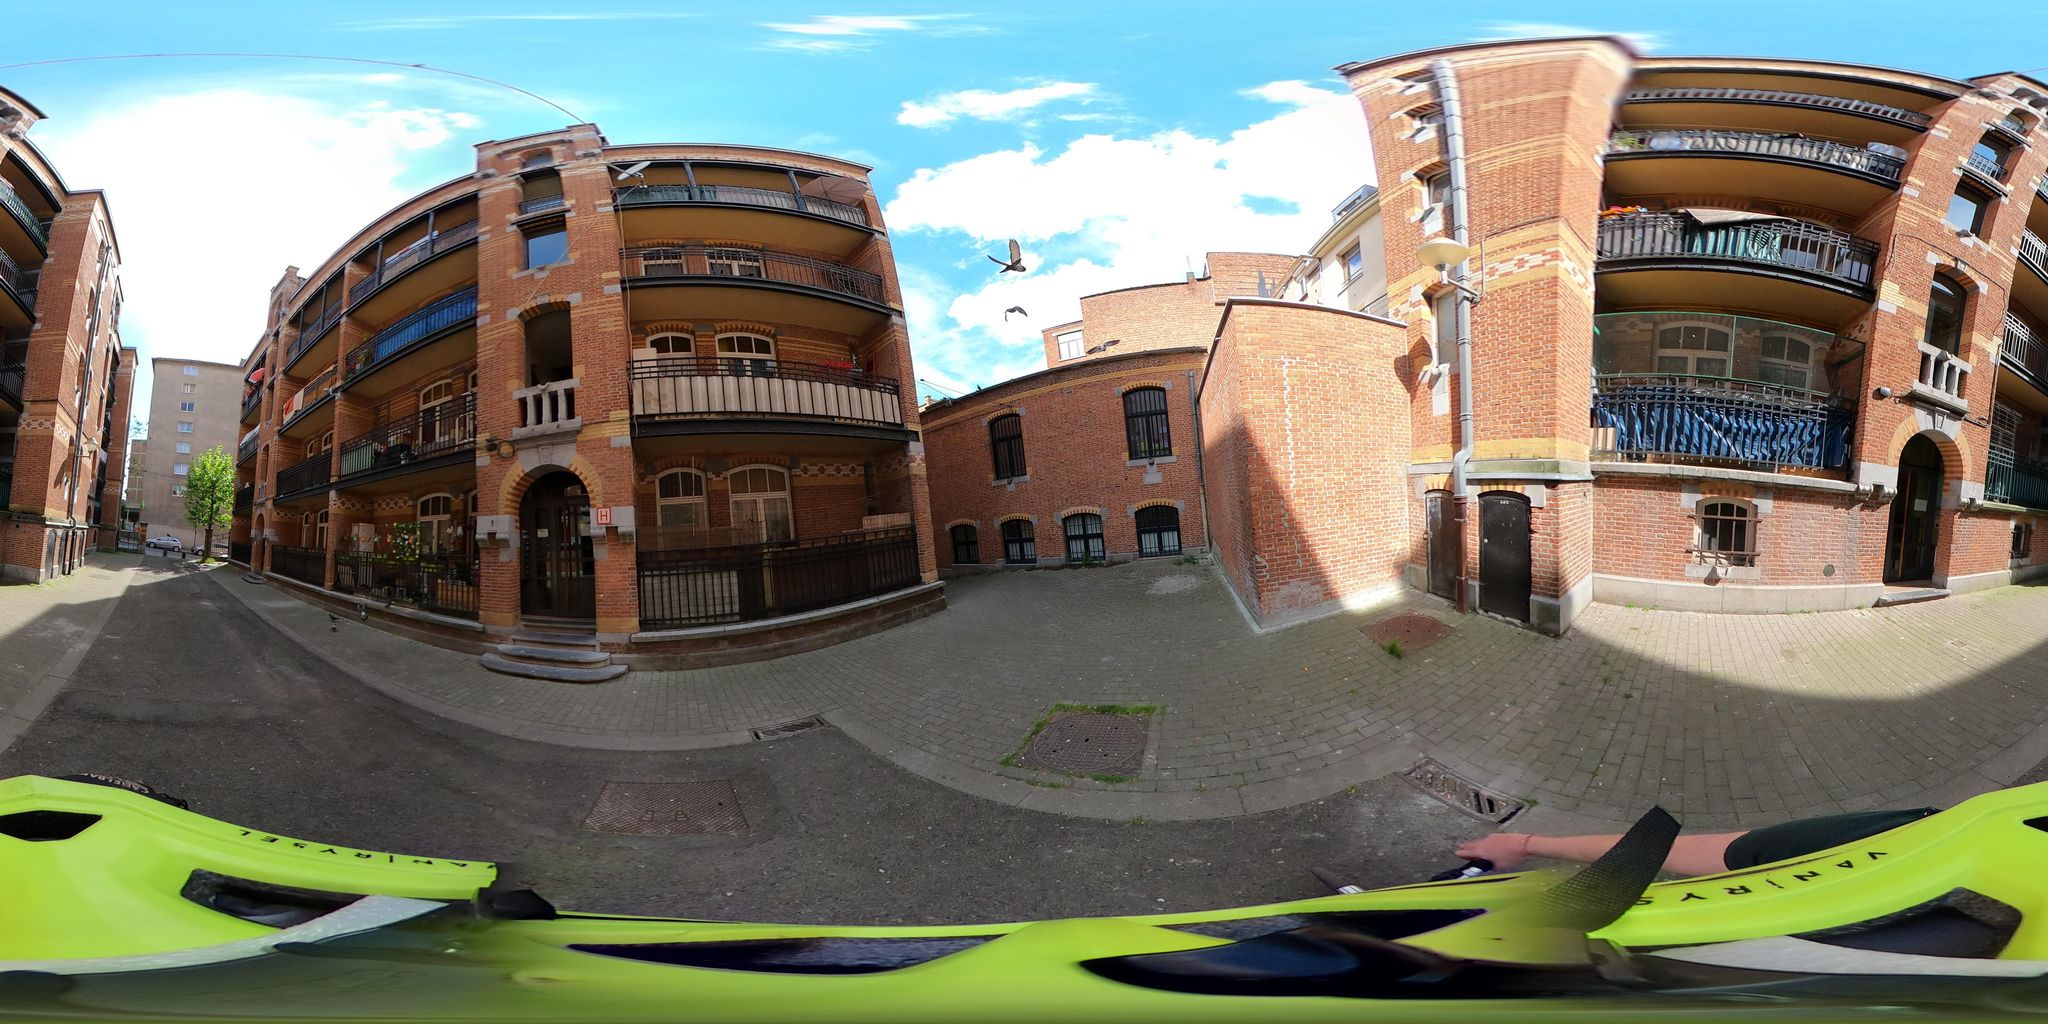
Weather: clear
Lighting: day
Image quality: slightly poor
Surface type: cycling surface
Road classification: steps, pedestrian, living_street
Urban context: urban centre
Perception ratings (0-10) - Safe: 0.62, Lively: 8.02, Beautiful: 0.49, Boring: 3.7, Depressing: 5.99, Wealthy: 1.88